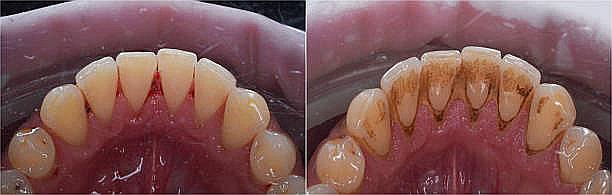
Condition: Calculus